Question: On submitting a solution on SPOJ, I've found that my program used 16M of memory even though my program used a single integer variable.
Is this natural or am I missing something?
'''
#include <iostream>
int main(void)
{
int x;
while(true)
{
std::cin >> x;
if(x == 42)
{
break;
}
std::cout << x << "
";
}
return 0;
}
'''
The compiler used is gcc 6.

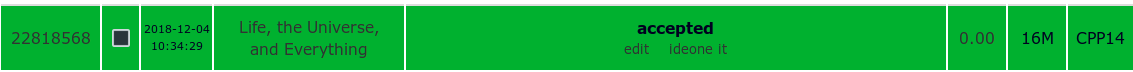
Answer: This is fairly natural if you're running with debug info (the strip command in a makefile will pull that out) and if you're building optimized or non-optimized.
Try adding -s and -O to your GCC command if not already. This will build your executable optimized to a decent degree and strip the symbol tables from the executable as well as a few other things. Should reduce your memory usage significantly.
If you want further optimizations on your memory you can also custom set the stack size with GCC, you can try to reduce it to the KB to make some ground there too.
All in all for an unoptimized/debug loaded executable this is fairly normal.